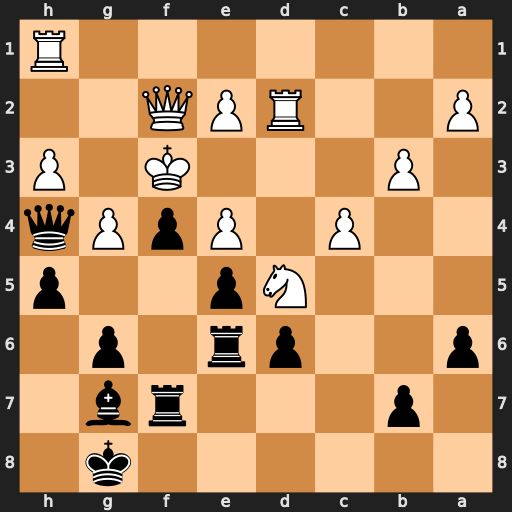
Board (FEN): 6k1/1p3rb1/p2pr1p1/3Np2p/2P1PpPq/1P3K1P/P2RPQ2/7R
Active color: b
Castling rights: -
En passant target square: -
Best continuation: hxg4+ Kg2 f3+ exf3 gxf3+ Kf1 Qxe4